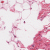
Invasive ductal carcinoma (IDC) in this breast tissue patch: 0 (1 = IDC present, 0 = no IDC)